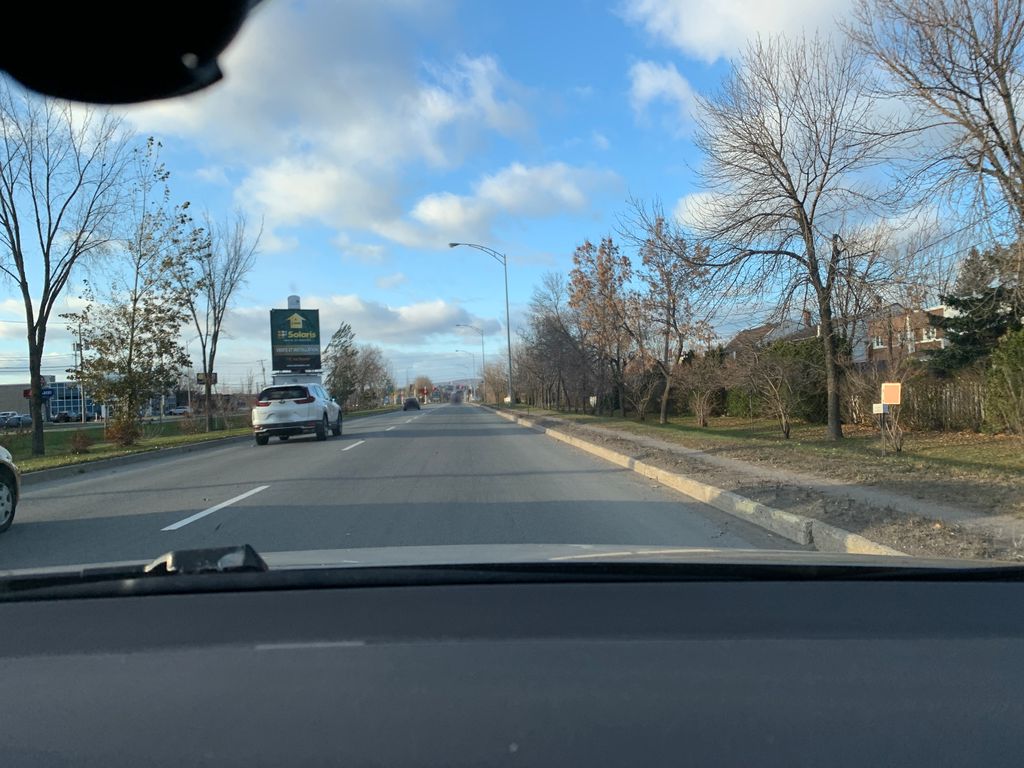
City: quebec_city